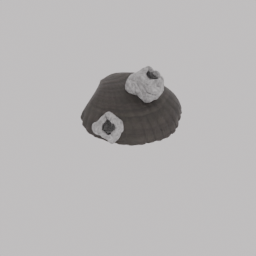
Label: animals